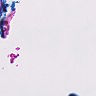
Metastatic tissue present: no